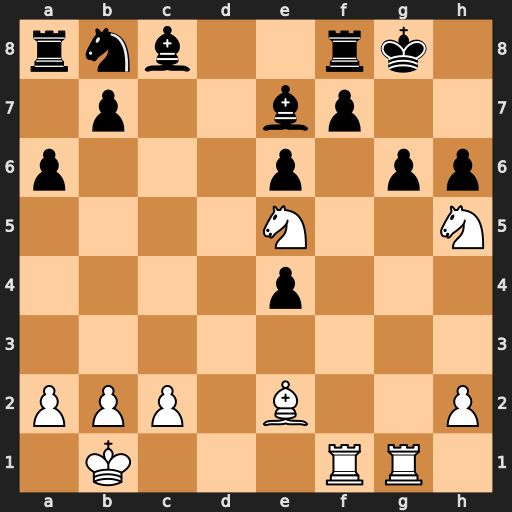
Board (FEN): rnb2rk1/1p2bp2/p3p1pp/4N2N/4p3/8/PPP1B2P/1K3RR1
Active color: w
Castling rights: -
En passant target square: -
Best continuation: Nxg6 fxg6 Rxg6+ Kh7 Rg7+ Kh8 Rxe7 Rxf1+ Bxf1